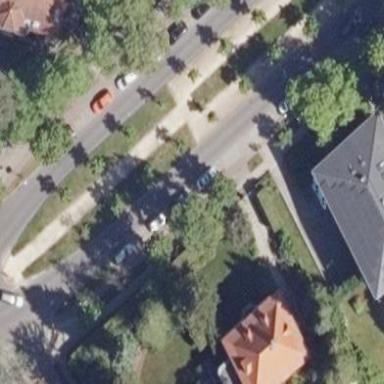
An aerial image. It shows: Street-side parking area with parallel orientation. The surface is made of sett.